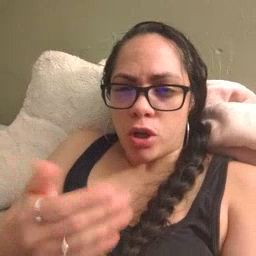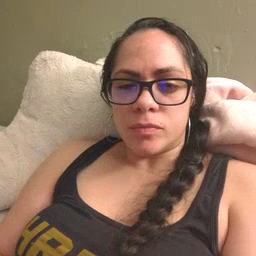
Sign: book